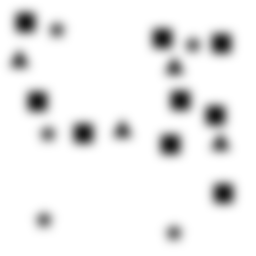
Squares: 9
Triangles: 4
Stars: 5
Total shapes: 18